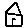
Label: house